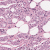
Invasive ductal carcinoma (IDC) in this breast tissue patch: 1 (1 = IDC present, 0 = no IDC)